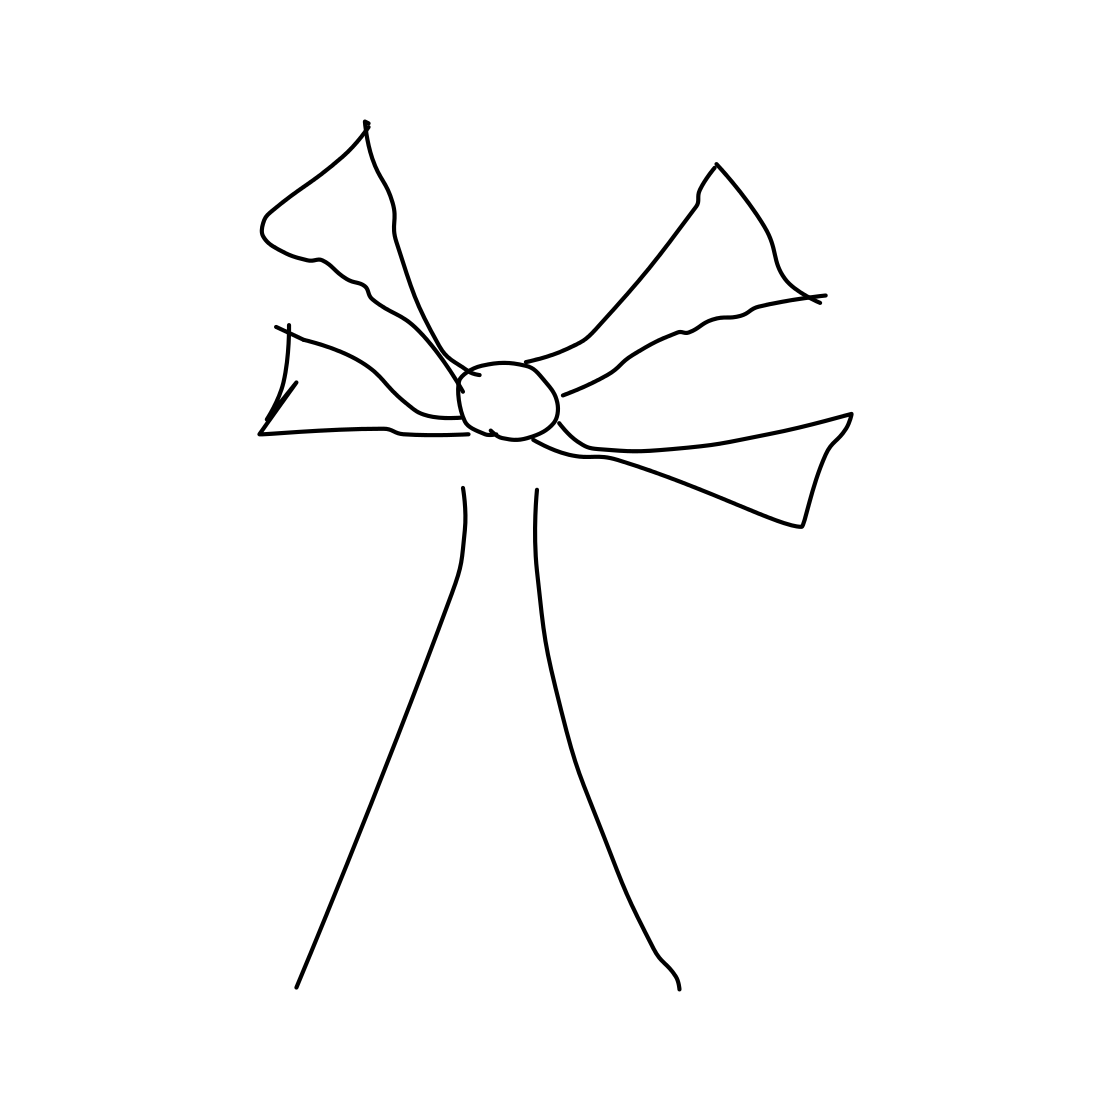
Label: windmill